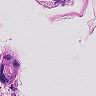
Metastatic tissue present: no